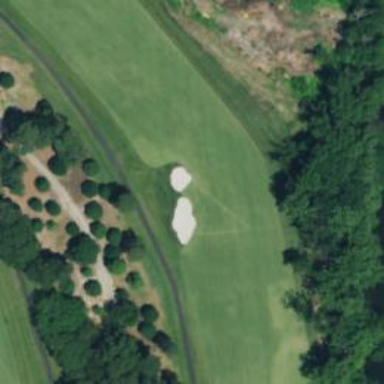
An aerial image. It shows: View of golf hole.